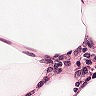
Metastatic tissue present: no